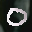
Label: 0